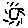
Label: sun